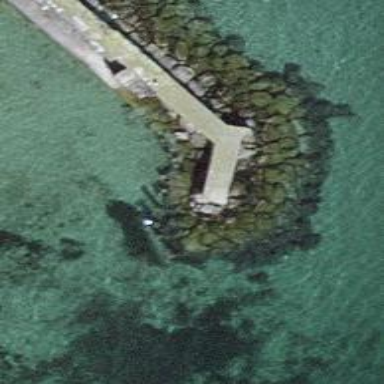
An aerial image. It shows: Man-made pier.